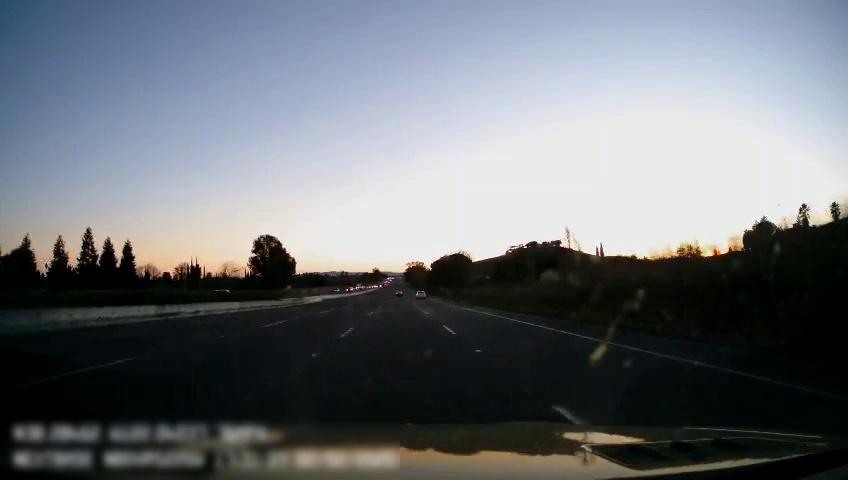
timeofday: Day
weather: Sunny
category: Drivable Space
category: Vehicles | Car
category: Lanes | Current Lane
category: Lanes | Current Lane
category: Lanes | Alternate Lane
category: Lanes | Alternate Lane